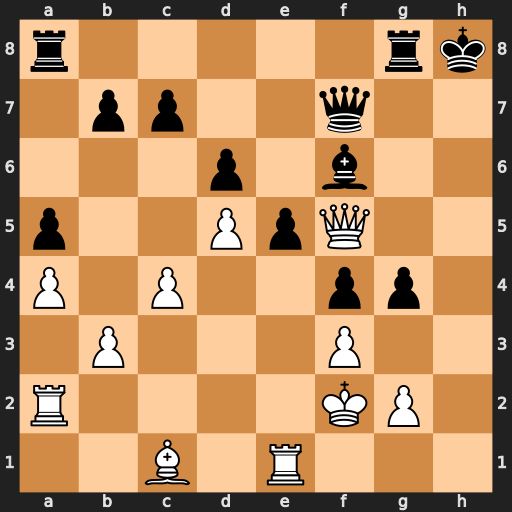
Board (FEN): r5rk/1pp2q2/3p1b2/p2PpQ2/P1P2pp1/1P3P2/R4KP1/2B1R3
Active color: w
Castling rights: -
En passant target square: -
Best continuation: Rh1+ Kg7 Rh7+ Kf8 Rxf7+